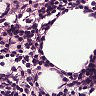
Metastatic tissue present: no